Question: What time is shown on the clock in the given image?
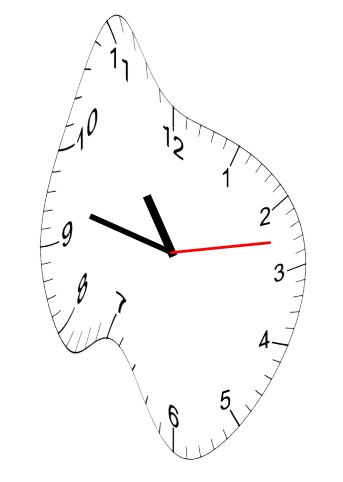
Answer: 10:47:13